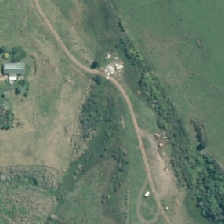
Land cover: low_producing_grassland